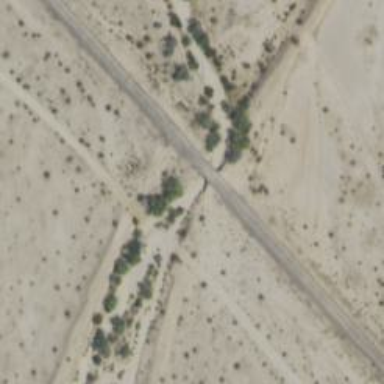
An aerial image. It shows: Abandoned railway bridge.